Interaction volume radius: 5 \u00c5
Interaction volume height: 15 \u00c5
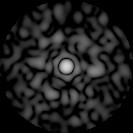
Disorder parameter: 0.8829